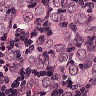
Metastatic tissue present: yes